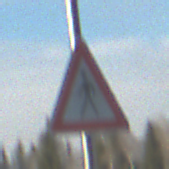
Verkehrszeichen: FussgaengerRechts
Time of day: MorningAfternoon
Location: Outdoor (Nature)
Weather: Clear
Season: NotSpecified
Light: Natural